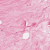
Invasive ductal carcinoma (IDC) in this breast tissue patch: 0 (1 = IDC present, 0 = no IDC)